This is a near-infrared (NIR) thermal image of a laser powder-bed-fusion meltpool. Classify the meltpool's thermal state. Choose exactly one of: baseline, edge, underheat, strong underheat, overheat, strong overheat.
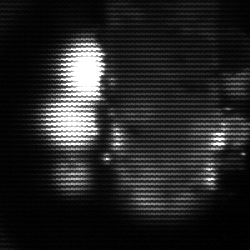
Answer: strong underheat